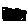
Label: cloud